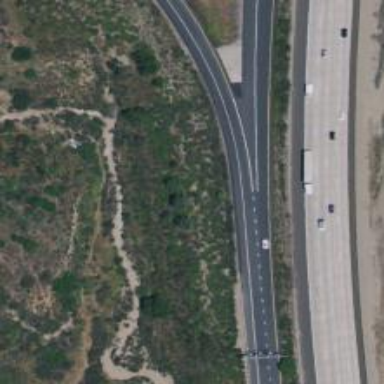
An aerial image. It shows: Motorway link.